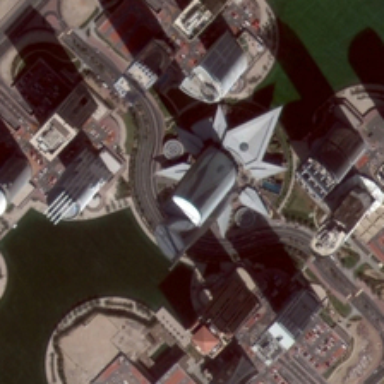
Many buildings are near pond in a commercial area .